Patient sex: F
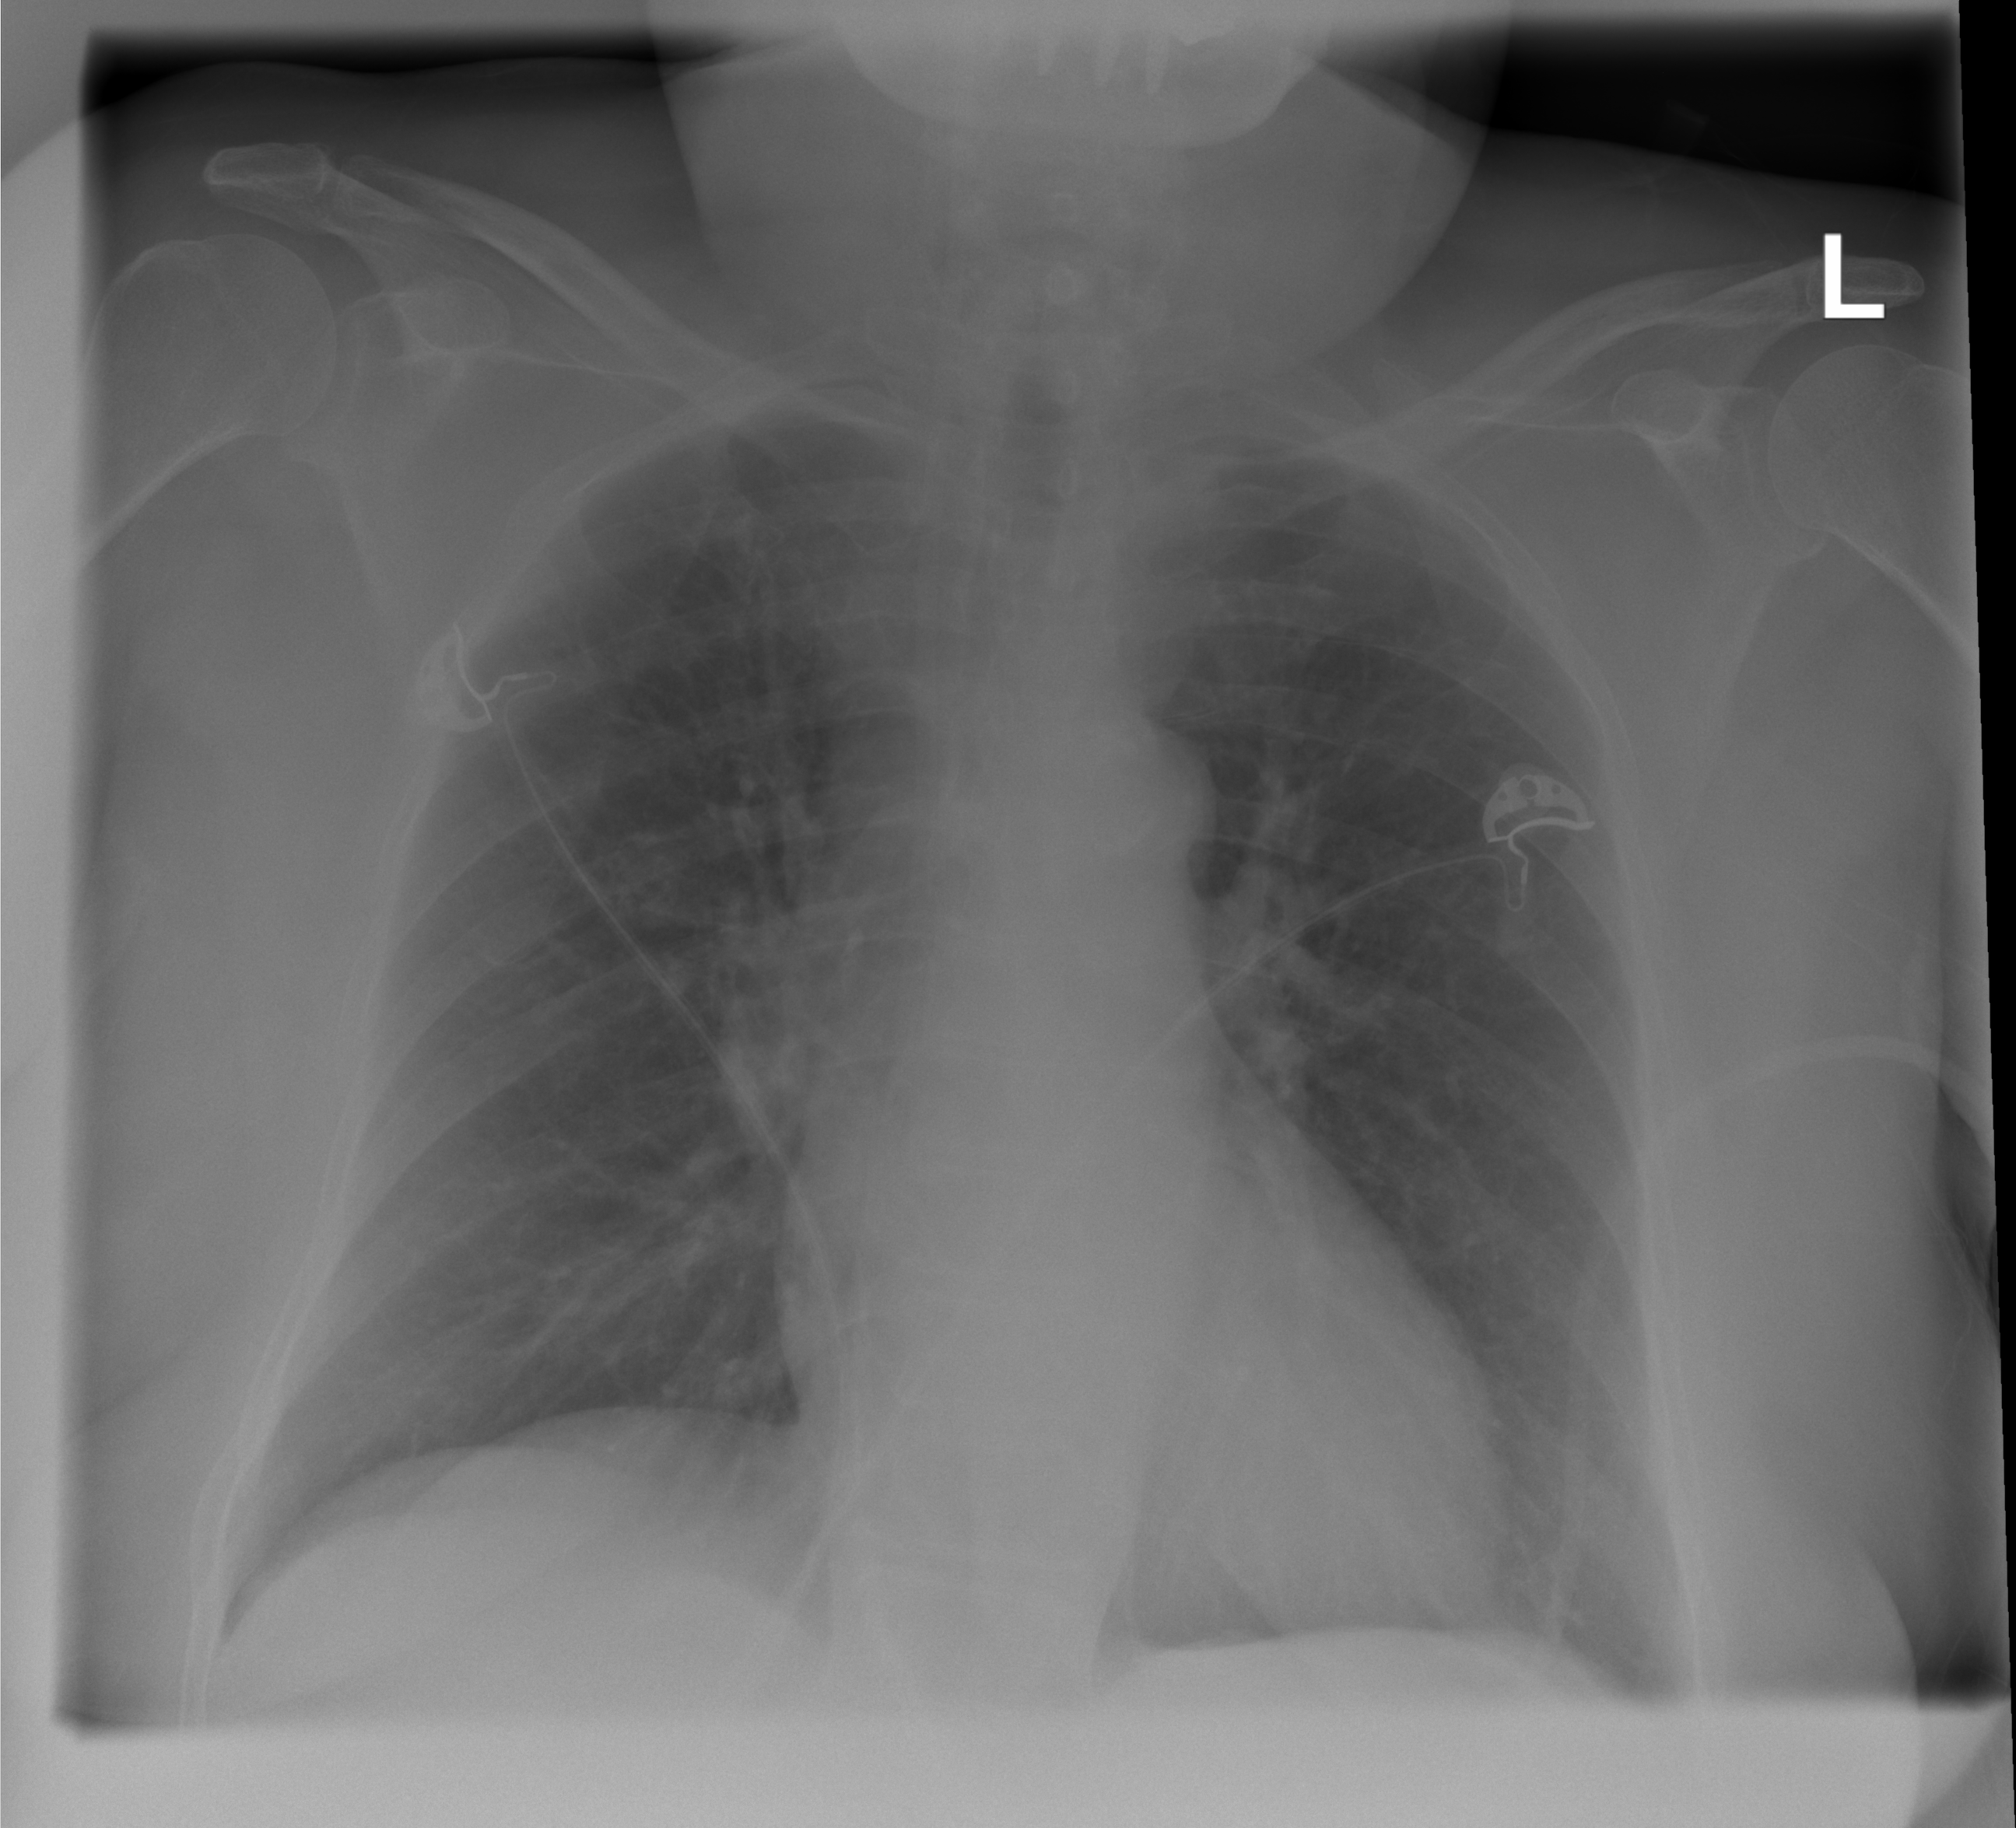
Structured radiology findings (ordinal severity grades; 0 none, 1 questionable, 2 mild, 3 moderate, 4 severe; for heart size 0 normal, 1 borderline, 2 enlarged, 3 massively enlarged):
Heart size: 0
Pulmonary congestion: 2
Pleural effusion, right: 0
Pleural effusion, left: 0
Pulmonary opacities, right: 0
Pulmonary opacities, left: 0
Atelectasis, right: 0
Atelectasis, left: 0